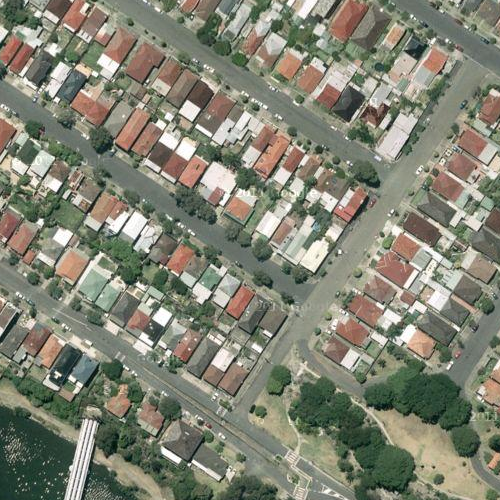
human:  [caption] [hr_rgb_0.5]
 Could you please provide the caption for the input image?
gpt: There are many houses arranged neatly and divided by some roads .

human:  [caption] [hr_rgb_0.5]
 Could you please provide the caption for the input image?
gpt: Lots of houses are densely arranged and divided by some roads .

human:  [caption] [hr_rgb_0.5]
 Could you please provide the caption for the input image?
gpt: A residential area with houses arranged neatly and some roads go through this area .

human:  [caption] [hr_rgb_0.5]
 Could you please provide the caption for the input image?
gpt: A residential area with houses arranged neatly while many plants on the roadside .

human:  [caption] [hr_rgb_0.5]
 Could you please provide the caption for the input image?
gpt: A residential area with houses densely arranged and divided by some roads .